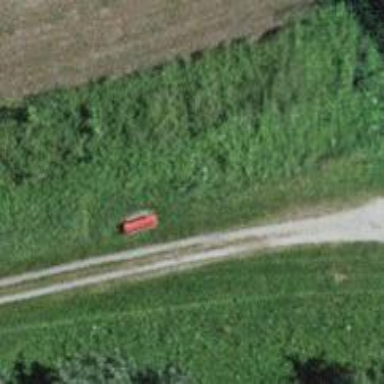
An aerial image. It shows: Red bench.